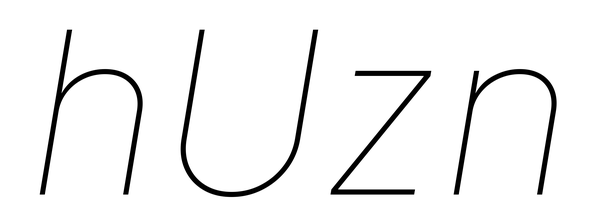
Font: Inter-Italic_Thin_Italic